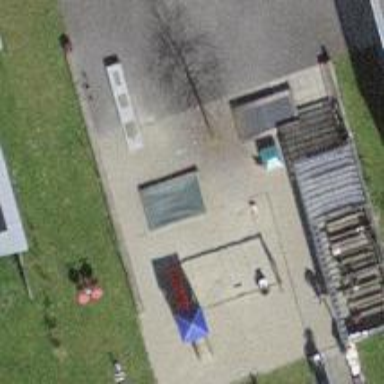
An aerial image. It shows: Playground area for leisure land.